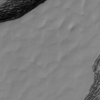
Label: not_dusty